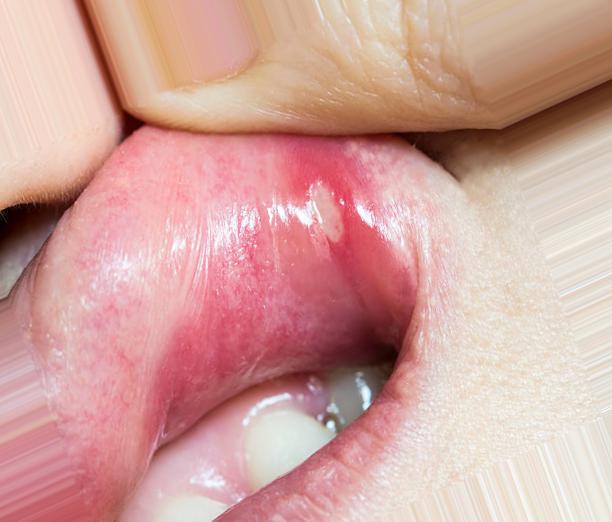
Condition: Mouth Ulcer